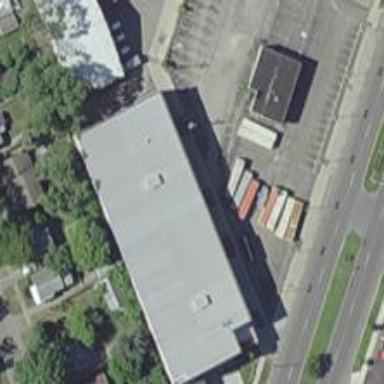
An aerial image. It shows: Warehouse.